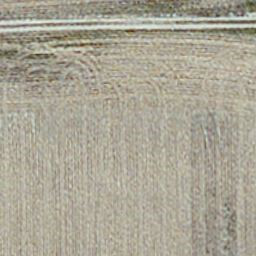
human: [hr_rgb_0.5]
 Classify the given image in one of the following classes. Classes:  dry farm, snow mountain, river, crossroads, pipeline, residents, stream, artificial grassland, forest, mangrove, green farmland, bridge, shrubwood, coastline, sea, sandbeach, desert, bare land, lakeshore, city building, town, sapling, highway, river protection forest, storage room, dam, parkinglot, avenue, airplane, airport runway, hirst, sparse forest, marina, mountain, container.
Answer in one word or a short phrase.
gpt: dry farm